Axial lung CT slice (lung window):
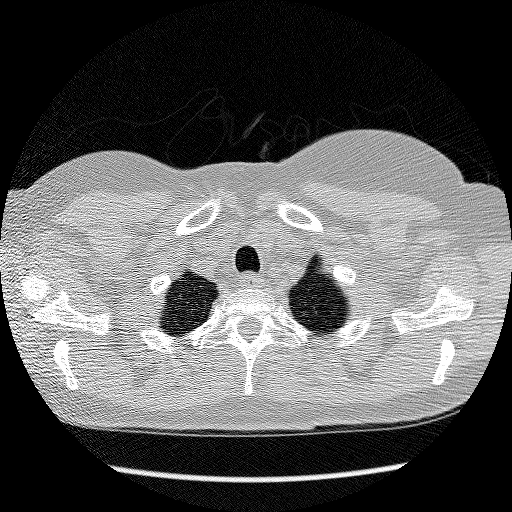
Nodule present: no